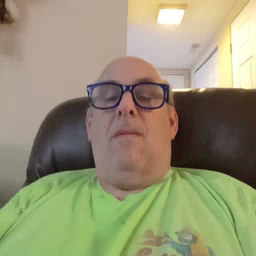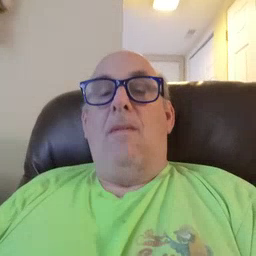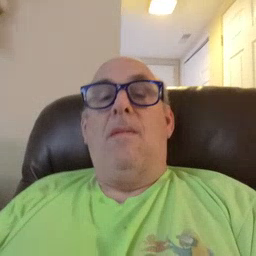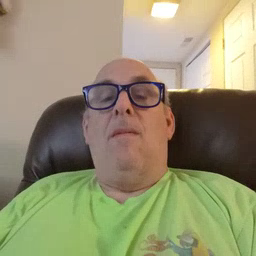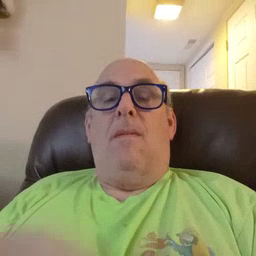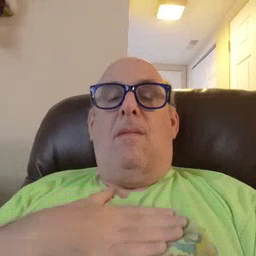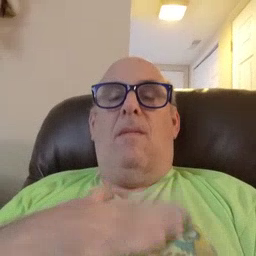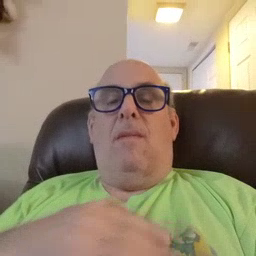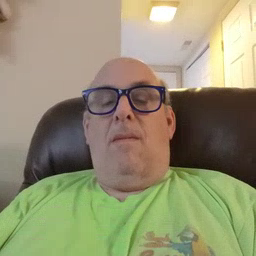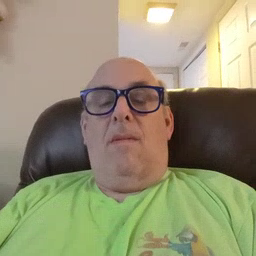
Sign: minemy